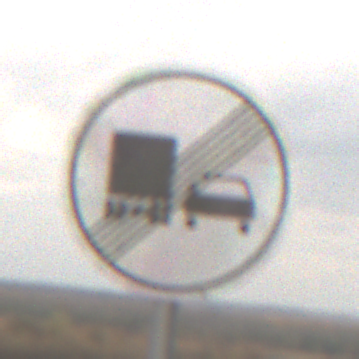
Verkehrszeichen: EndeUeberholverbotKraftfahrzeuge
Umgebung: Outdoor, Nature
Tageszeit: MorningAfternoon
Wetter: Overcast
Licht: Natural
Jahreszeit: NotSpecified
Kontrast: LowContrast